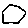
Label: hexagon